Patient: sex F, age 39
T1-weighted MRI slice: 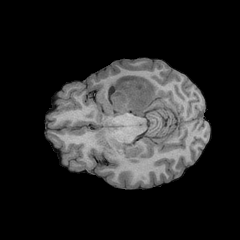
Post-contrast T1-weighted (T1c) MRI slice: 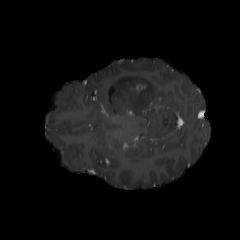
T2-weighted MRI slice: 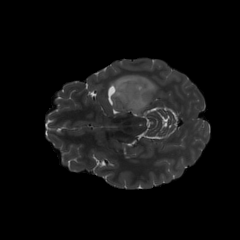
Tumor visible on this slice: yes
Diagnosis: Astrocytoma, IDH-mutant
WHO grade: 4